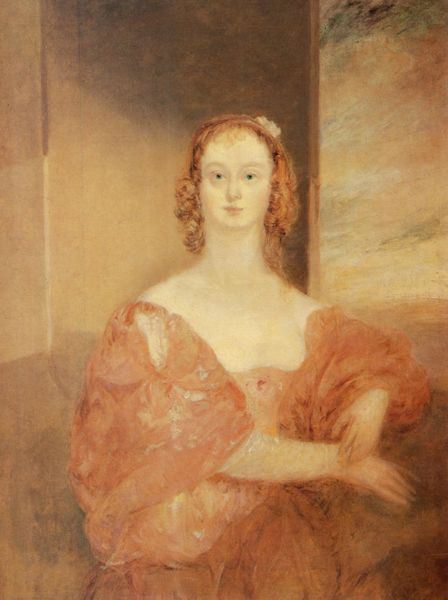
Titel: Eine Dame im Van-Dyck-Kostüm
Künstler: William Turner
Standort: London
Institution: Tate Gallery
Schlagwörter: blau, dunkel, gemälde, hand, haut, himmel, kopf, schatten, weiß, wolken, gelb, grün, mädchen, ocker, ausschnitt, blume, braun, brust, fenster, finger, frau, frisur, haar, hell, hintergrund, kleid, licht, marmor, mund, nase, orange, pastell, raum, stirn, tür, zimmer, blick, dame, rot, malerei, schleife, jung, wand, arm, arme, augen, blass, falten, gesicht, ärmel, bild, bildnis, hals, hände, portrait, porträt, gewand, haare, halbfigur, sitzend, adel, innen, person, brosche, dekollete, frontal, locke, locken, rosa, schultern, seide, ornage, brüste, ecke, schlagschatten, haltung, mieder, warm, klein, naiv, haarband, sitzende, ernst, aufrecht, sitzt, robe, faltenwurf, edel, ton in ton, unscharf, wände, rothaarig, nische, hässlich, senkrecht, öffnung, rote haare, rothaar, bleich, korsett, adelig, keule, bauschig, verschmiert, decollete, décolletée, weite ärmel, ausladend, fail, keulenärmel, korknezieherlocken, wallne, inkanat, hintergraund, pompöses gewand, eel, schön frau erotisch, aausblick